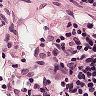
Metastatic tissue present: no